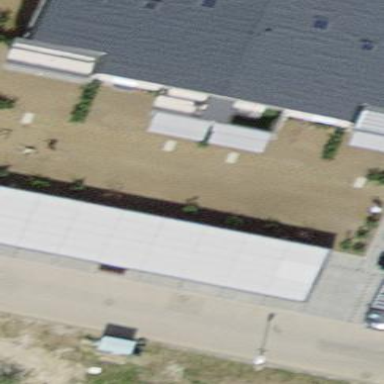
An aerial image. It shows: Carport building.